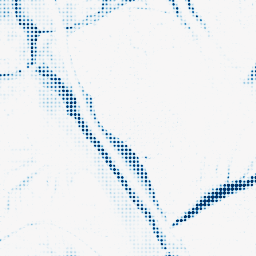
Category: morphological
Decomposition family: morphological_ellipse
Decomposition parameters: operation: closing
width: 20
height: 30
Upsampling method: sinc_hamming
Upsampling parameters: scale: 8
kernel_size: 4
Upsampling scale: 8